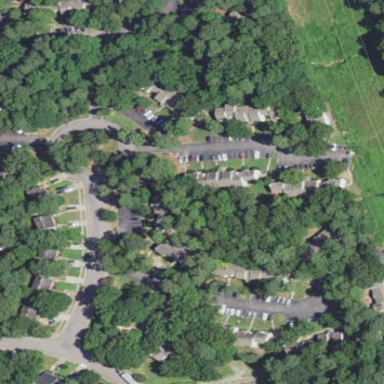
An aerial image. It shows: Residential area within neighborhood.